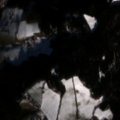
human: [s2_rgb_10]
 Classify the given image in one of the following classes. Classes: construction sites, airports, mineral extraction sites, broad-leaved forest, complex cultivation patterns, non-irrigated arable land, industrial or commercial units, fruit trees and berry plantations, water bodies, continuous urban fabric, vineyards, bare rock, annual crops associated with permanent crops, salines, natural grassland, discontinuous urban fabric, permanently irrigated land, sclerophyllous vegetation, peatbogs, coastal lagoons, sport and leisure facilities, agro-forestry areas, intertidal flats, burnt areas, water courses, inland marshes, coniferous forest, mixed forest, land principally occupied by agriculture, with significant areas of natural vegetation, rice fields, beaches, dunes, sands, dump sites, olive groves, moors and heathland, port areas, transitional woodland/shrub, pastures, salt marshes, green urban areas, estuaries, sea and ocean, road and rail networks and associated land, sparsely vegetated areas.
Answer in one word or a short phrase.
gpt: complex cultivation patterns, coniferous forest, mixed forest